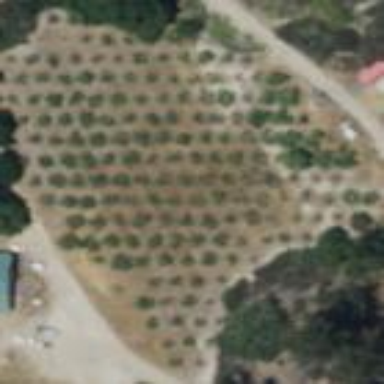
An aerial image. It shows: Orchard.